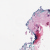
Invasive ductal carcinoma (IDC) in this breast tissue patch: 0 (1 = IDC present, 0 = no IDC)